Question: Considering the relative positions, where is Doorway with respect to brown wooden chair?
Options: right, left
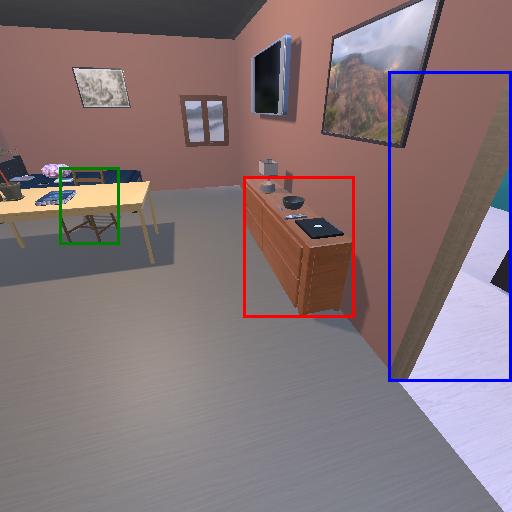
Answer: right